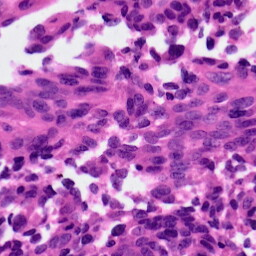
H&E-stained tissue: Ovarian